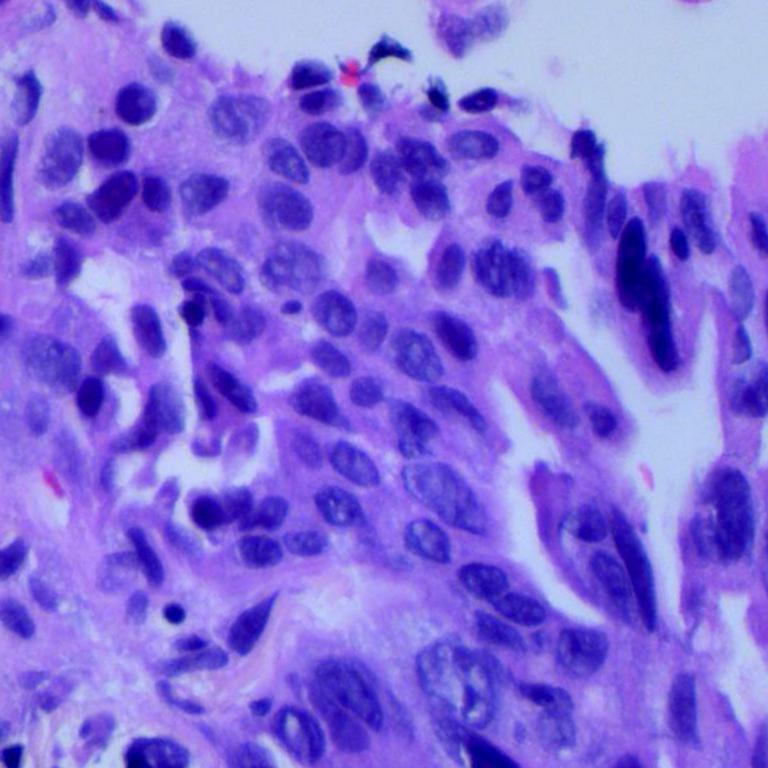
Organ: lung
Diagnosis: adenocarcinomas